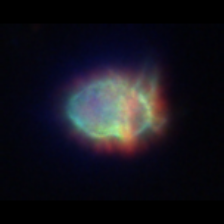
Taxon: Ciliates
Group: Other